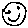
Label: smiley face